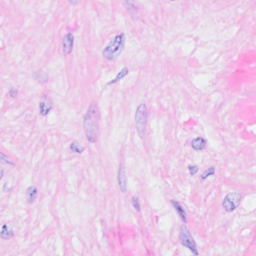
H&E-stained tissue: Breast